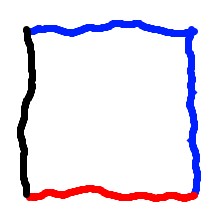
Shape: square